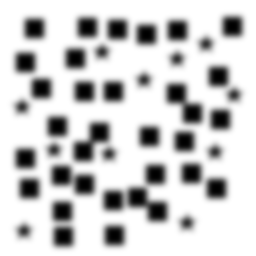
Squares: 33
Triangles: 0
Stars: 11
Total shapes: 44